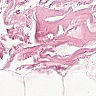
Metastatic tissue present: no